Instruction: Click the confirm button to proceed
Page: seats
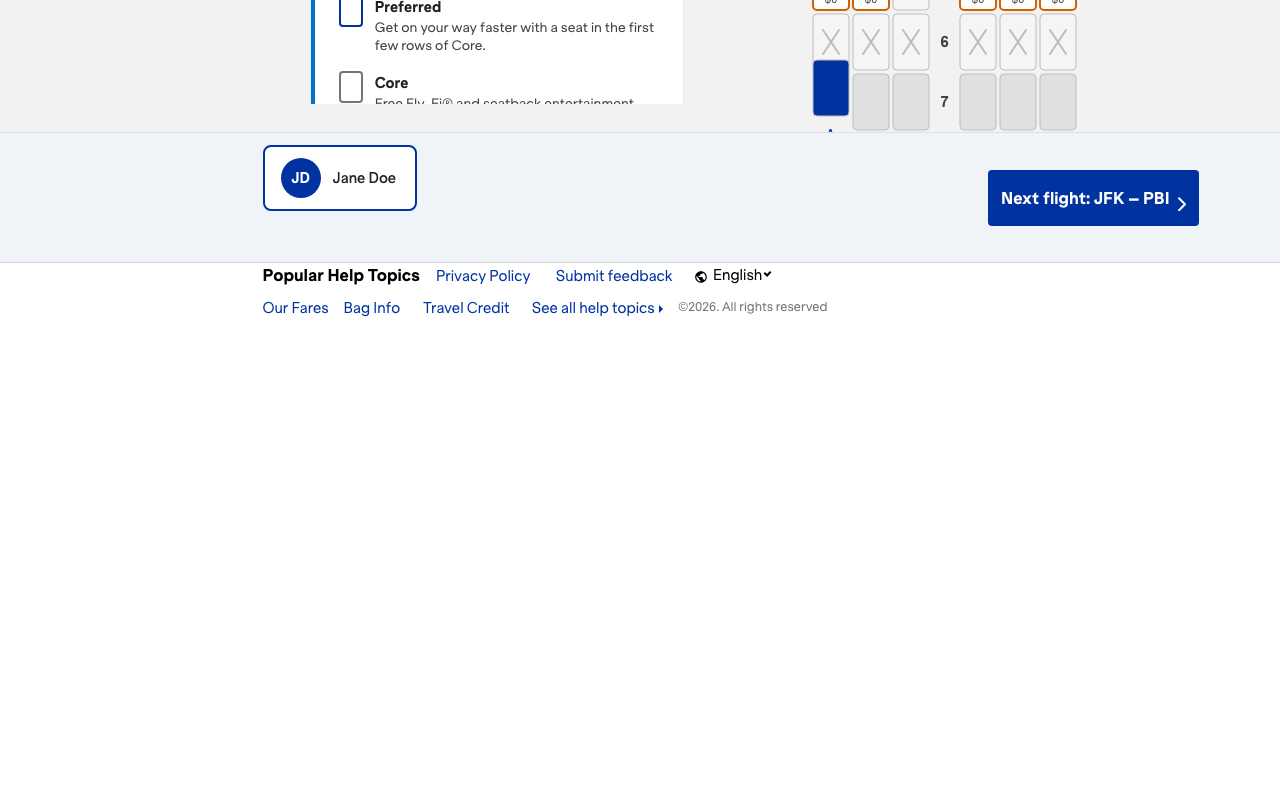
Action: click